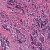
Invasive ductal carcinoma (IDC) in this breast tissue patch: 1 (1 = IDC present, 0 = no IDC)